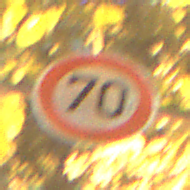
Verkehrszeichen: Geschwindigkeit70
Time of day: Night
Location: Outdoor (Urban)
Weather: PartlyCloudy
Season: NotSpecified
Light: Artificial